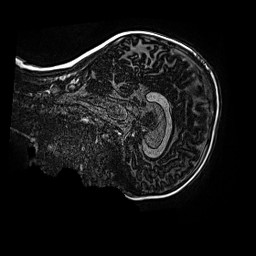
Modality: MP2RAGE
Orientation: sagittal
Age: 9
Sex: male
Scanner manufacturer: siemens
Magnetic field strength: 3 T
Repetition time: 4 s
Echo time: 0.00299 s